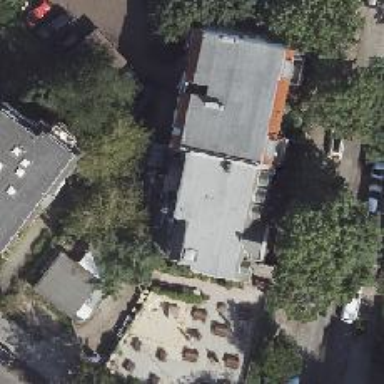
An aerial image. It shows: Restaurant with beer garden.